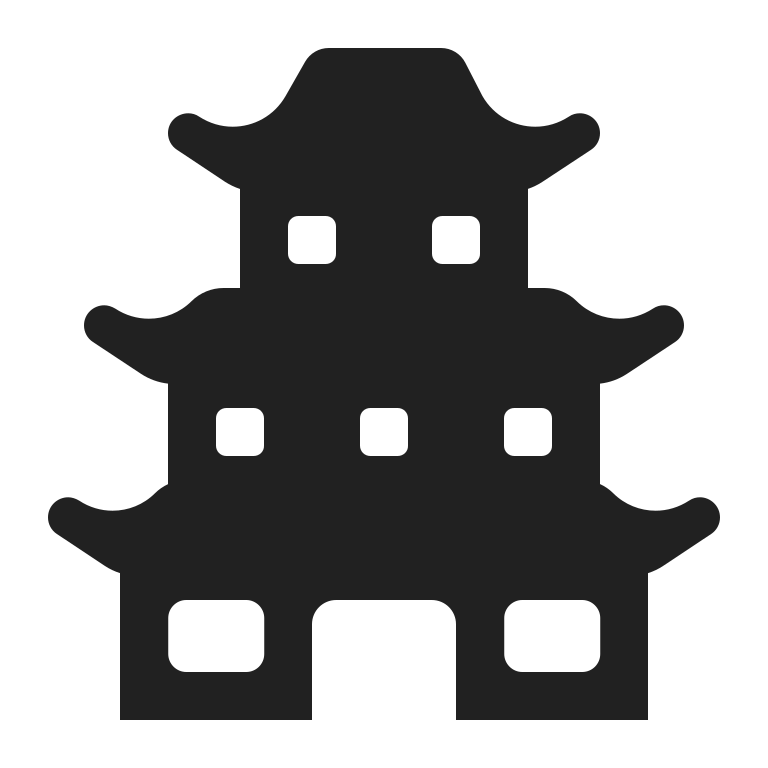
japanese castle high contrast